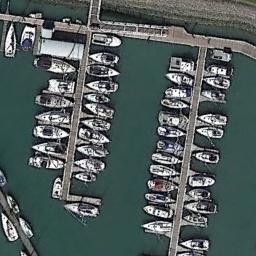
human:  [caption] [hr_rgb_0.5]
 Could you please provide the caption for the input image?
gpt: The harbor is large and many ships have stopped .

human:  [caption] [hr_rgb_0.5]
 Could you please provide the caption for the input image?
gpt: There are some boats moored on the sea side of the harbor, Leaving empty spaces, And there are many buildings on the harbor .

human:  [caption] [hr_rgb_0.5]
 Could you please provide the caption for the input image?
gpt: The harbor has lots of neatly docked boats and the color of the waters is green .

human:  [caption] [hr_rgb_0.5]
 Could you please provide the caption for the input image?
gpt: There are many ships of different shapes and sizes in the harbor .

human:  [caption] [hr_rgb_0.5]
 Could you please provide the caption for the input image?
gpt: There are many ships docked neatly at the harbor .